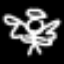
Label: angel